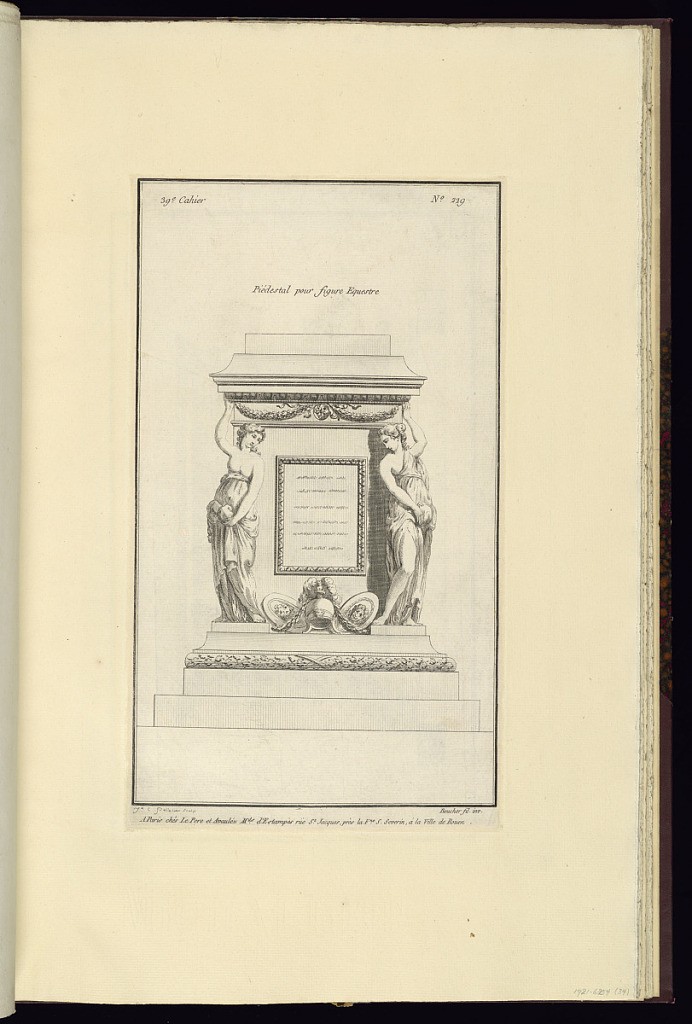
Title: Piédestal pour figure Equestre
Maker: Juste-François Boucher, French, 1736 – 1782
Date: ca. 1775
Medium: Engraving on off white laid paper
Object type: Print
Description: Design for a pedestal for an equestrian statue decorated with caryatids, egg and dart, garland, faux script, ribbon, rosette, military trophy, and bound leaf. The plate is signed.